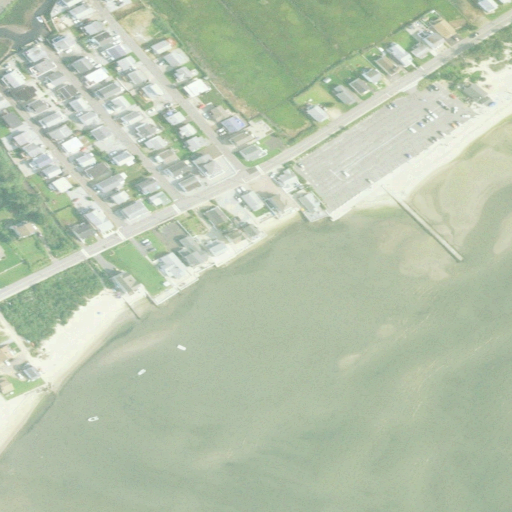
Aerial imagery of beach in Connecticut named West Beach containing open water, high intensity development, medium intensity development, barren land, low intensity development, and herbaceous wetlands